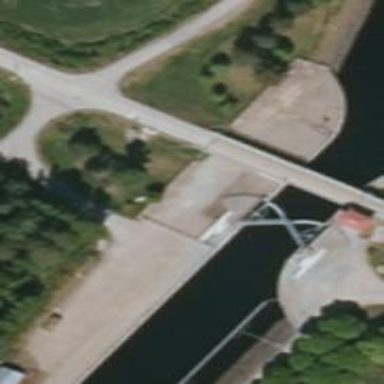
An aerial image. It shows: Movable bridge that is man-made.